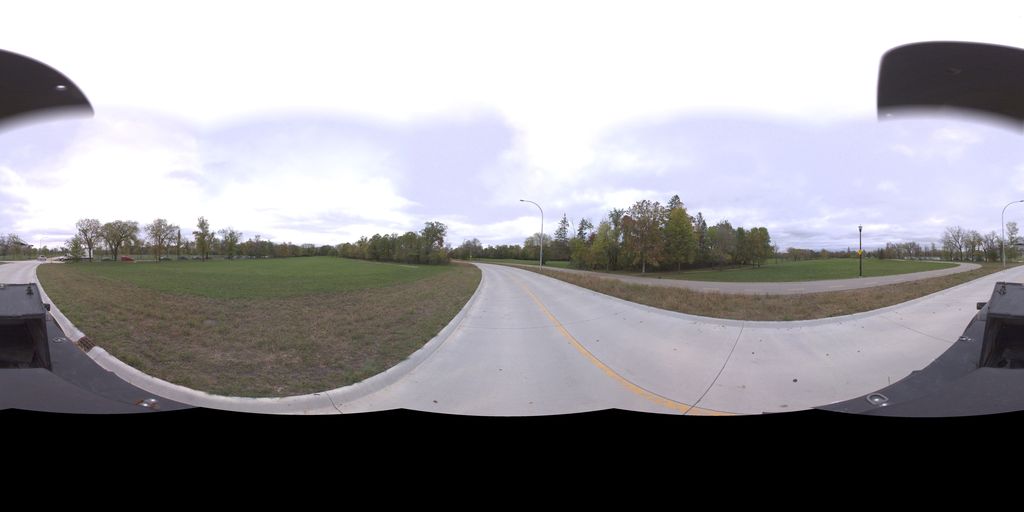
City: winnipeg